Interaction volume radius: 5 \u00c5
Interaction volume height: 10 \u00c5
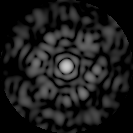
Disorder parameter: 0.8012